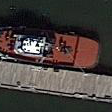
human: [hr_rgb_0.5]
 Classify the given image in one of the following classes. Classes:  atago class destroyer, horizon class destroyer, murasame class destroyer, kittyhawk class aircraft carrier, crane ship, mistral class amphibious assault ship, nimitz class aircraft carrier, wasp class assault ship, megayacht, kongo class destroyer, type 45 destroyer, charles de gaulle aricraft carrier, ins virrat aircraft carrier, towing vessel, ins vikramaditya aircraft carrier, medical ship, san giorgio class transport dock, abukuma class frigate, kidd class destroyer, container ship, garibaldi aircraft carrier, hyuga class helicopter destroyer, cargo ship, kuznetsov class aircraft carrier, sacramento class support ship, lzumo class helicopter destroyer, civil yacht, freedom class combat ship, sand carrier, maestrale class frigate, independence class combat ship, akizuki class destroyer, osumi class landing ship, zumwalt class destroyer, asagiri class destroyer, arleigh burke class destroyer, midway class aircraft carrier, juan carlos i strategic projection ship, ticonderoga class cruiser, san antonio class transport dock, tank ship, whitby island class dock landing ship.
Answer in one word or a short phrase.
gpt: Towing vessel